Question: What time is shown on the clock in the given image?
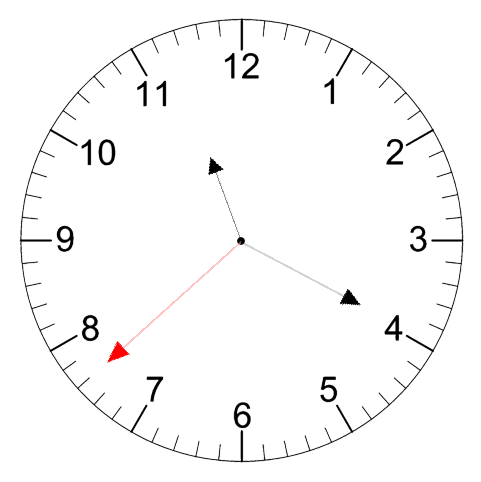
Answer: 11:19:38